Question: The table is called school. it has two columns called 'students' and 'teachers'. I want to add teachers and students names to respective column. this is my xml
'''
<?xml version="1.0" encoding="UTF-8"?>
<?xml-stylesheet type="text/xsl" href="school.xsl"?>
<school>
<students>
<student>
<name>Lakshman</name>
</student>
<student>
<name>Tharindu</name>
</student>
</students>
<teachers>
<teacher>
<name>Sarath</name>
</teacher>
<teacher>
<name>Hemantha</name>
</teacher>
<teacher>
<name>Upali</name>
</teacher>
</teachers>
</school>
'''
this is my xsl file as referenced by xml file
'''
<?xml version="1.0" encoding="UTF-8"?>
<xsl:stylesheet version="1.0"
xmlns:xsl="http://www.w3.org/1999/XSL/Transform">
<xsl:template match="/">
<html>
<body>
<h2>School</h2>
<table border="1">
<tr bgcolor="#9acd32">
<th>Students</th>
<th>Teachers</th>
</tr>
<td>
<xsl:for-each select="school/students/student">
<tr><td><xsl:value-of select="name"/></td></tr>
</xsl:for-each>
</td>
<td>
<xsl:for-each select="school/teachers/teacher">
<tr><td><xsl:value-of select="name"/></td></tr>
</xsl:for-each>
</td>
</table>
</body>
</html>
</xsl:template>
</xsl:stylesheet>
'''
but it prints the table like this.

is there anyway to add students and teachers names to their respective column?
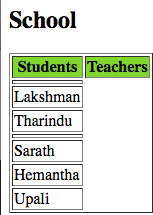
Answer: Use
'''
<xsl:stylesheet version="1.0"
xmlns:xsl="http://www.w3.org/1999/XSL/Transform">
<xsl:variable name="students" select="school/students/student"/>
<xsl:variable name="teachers" select="school/teachers/teacher"/>
<xsl:template match="/">
<html>
<body>
<h2>School</h2>
<table border="1">
<tr bgcolor="#9acd32">
<th>Students</th>
<th>Teachers</th>
</tr>
<xsl:apply-templates select="$students"/>
<xsl:variable name="stud-count" select="count($students)"/>
<xsl:apply-templates select="$teachers[position() > $stud-count]"/>
</table>
</body>
</html>
</xsl:template>
<xsl:template match="student">
<xsl:variable name="pos" select="position()"/>
<tr>
<td><xsl:value-of select="name"/></td>
<td><xsl:value-of select="$teachers[$pos]/name"/></td>
</tr>
</xsl:template>
<xsl:template match="teacher">
<tr>
<td>&#160;</td>
<td>
<xsl:value-of select="name"/>
</td>
</tr>
</xsl:template>
</xsl:stylesheet>
'''